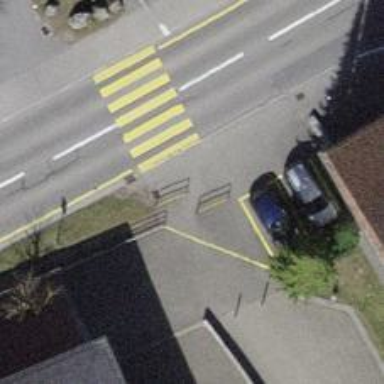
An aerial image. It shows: Cycle barrier.